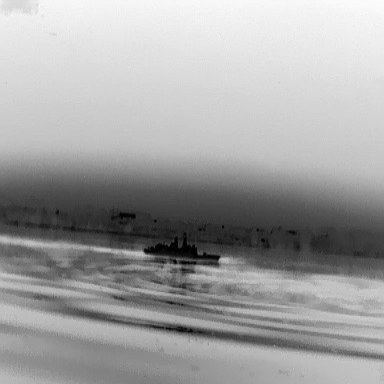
There is a warship in the infrared image.